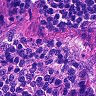
Metastatic tissue present: no